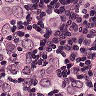
Metastatic tissue present: yes